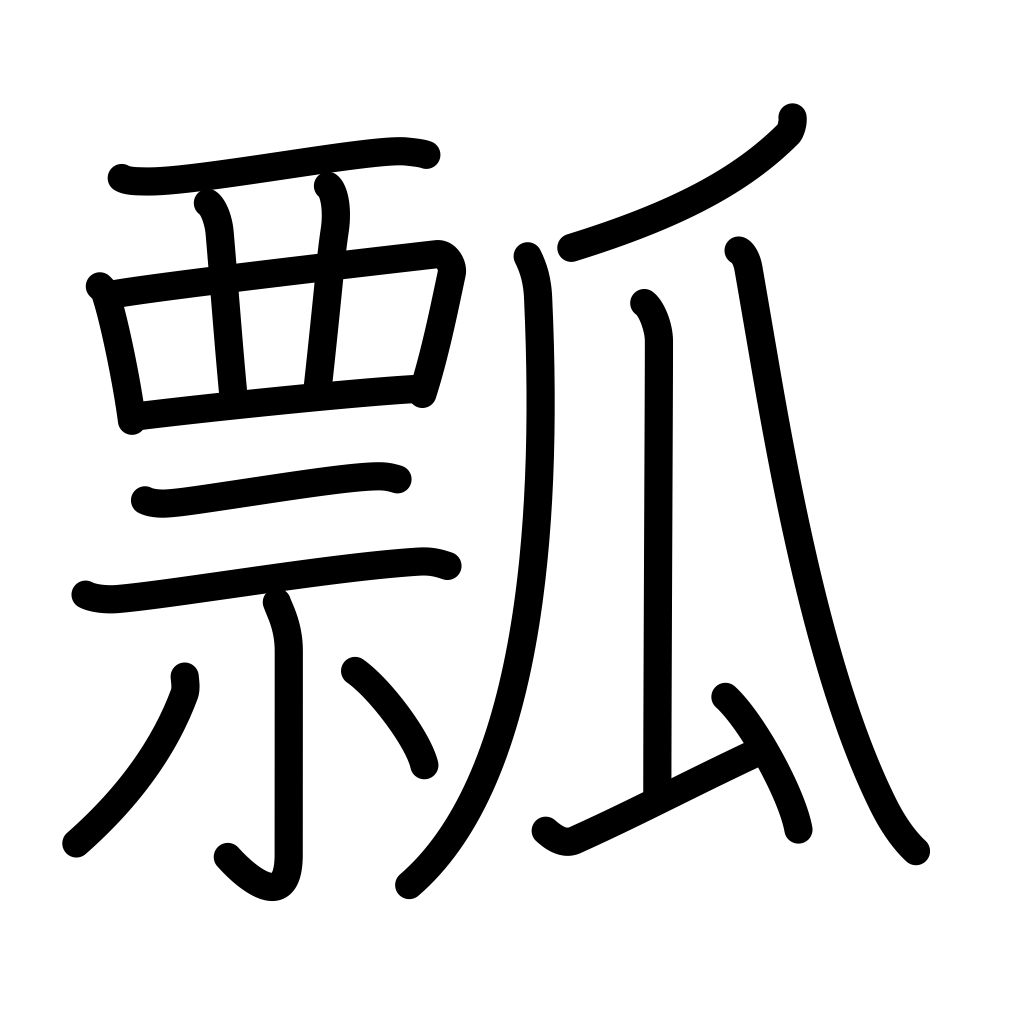
Meaning: gourd